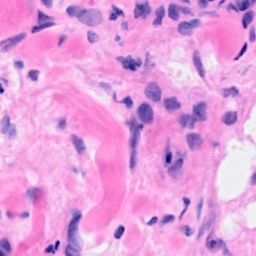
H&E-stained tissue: Breast